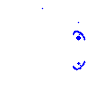
Particle: pion